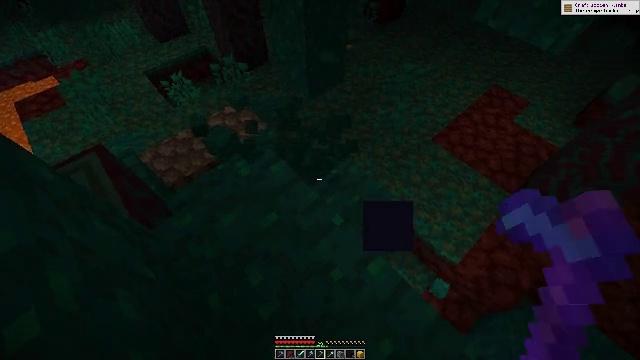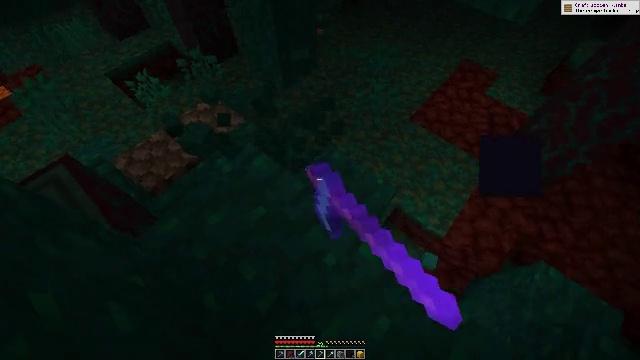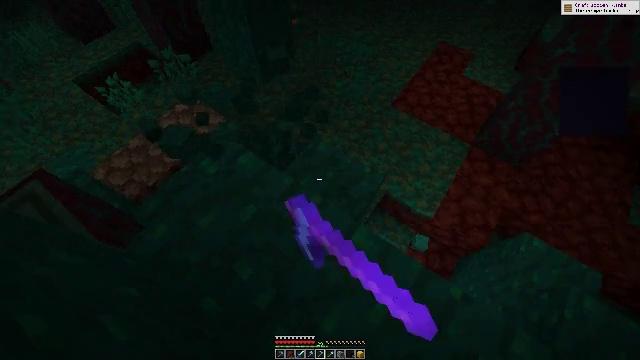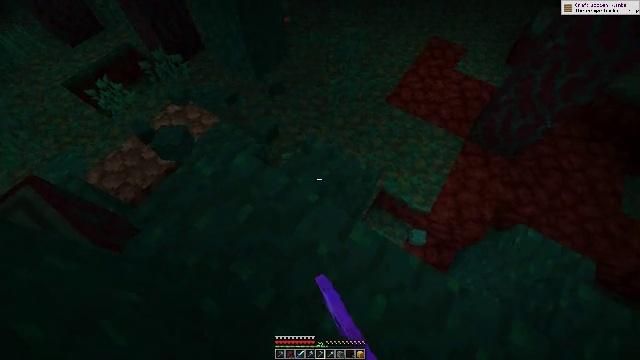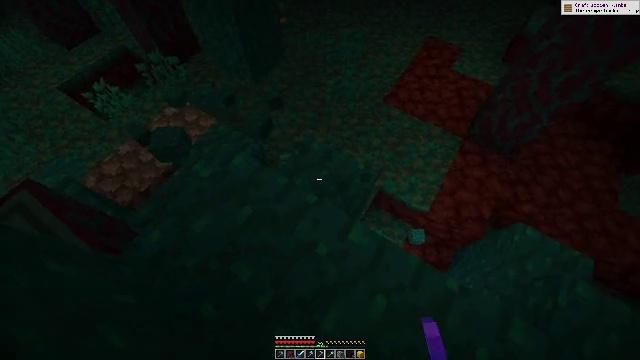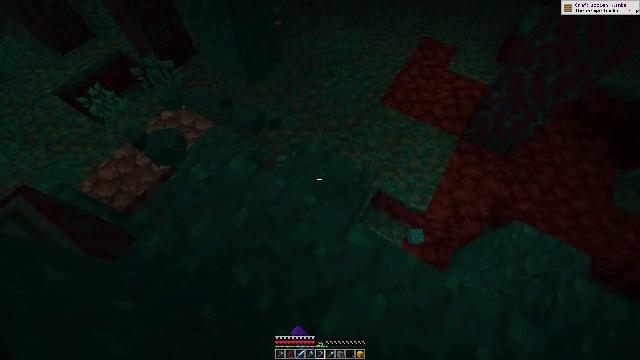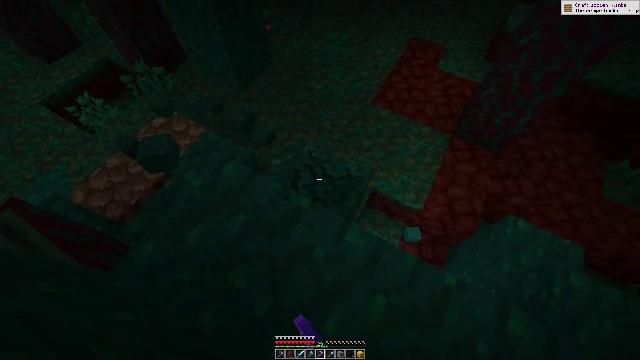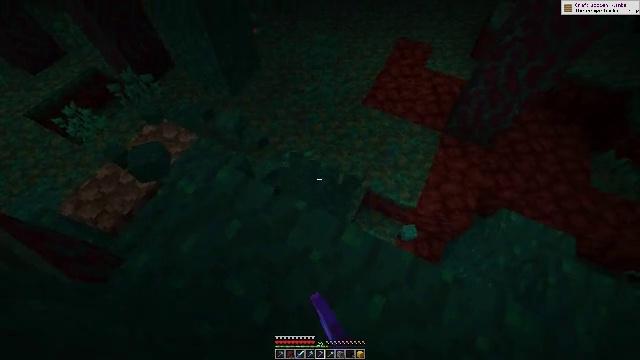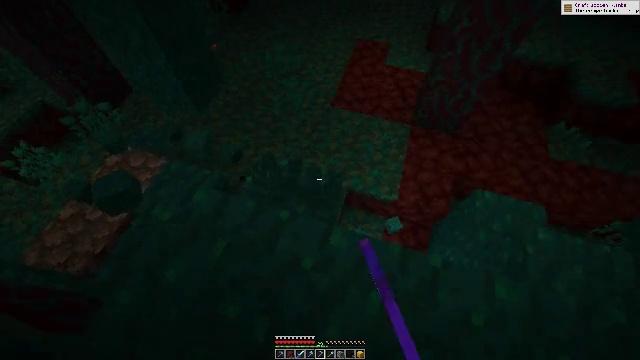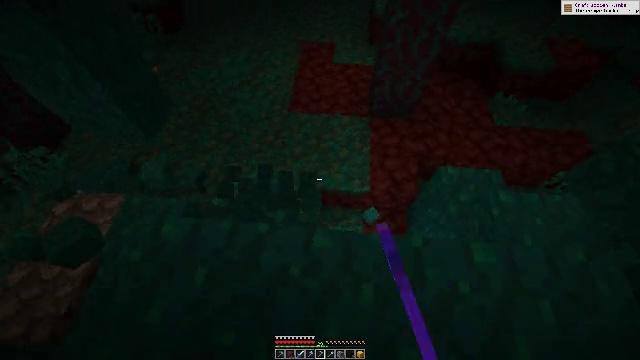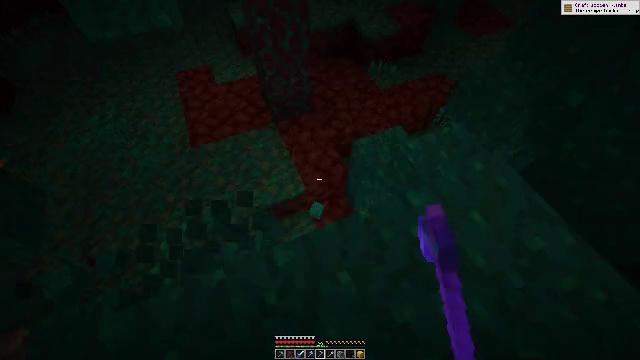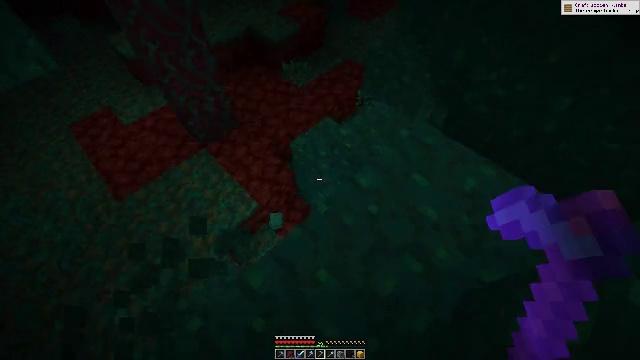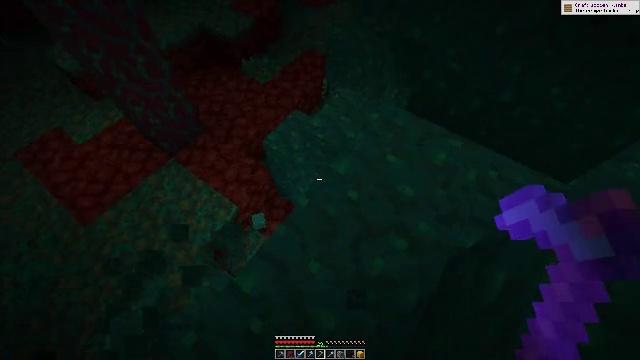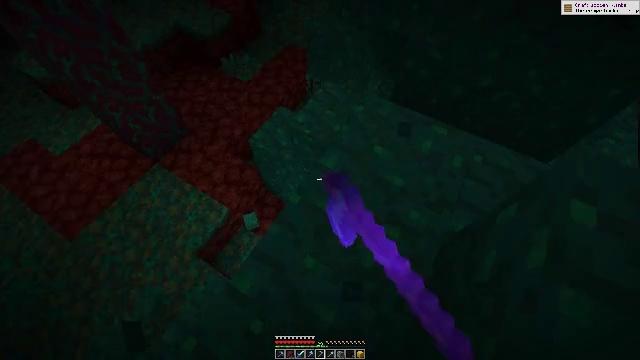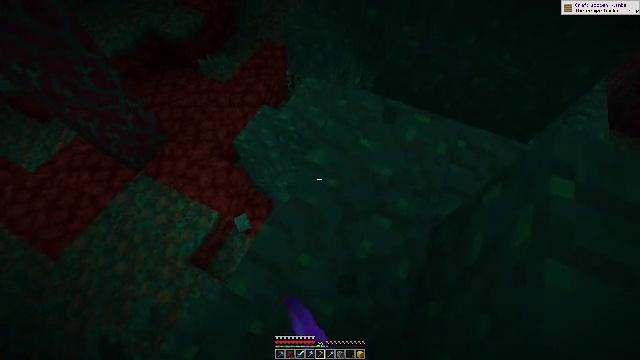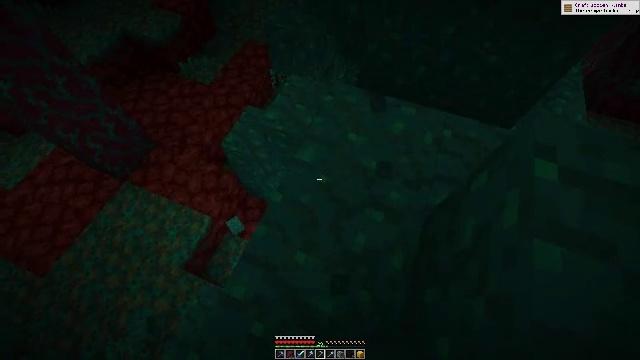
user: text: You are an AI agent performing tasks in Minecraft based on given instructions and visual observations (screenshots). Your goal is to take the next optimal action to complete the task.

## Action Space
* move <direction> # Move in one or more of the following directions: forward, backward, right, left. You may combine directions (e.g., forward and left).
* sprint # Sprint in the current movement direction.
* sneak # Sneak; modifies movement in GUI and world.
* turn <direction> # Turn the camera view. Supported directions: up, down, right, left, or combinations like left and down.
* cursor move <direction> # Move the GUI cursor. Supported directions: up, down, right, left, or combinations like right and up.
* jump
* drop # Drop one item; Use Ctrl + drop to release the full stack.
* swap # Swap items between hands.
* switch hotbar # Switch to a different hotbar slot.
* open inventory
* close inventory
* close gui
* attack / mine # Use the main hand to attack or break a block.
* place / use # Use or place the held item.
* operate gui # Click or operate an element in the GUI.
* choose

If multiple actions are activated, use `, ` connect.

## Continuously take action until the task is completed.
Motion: motion action
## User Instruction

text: Break the warped wart block.
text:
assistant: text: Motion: turn right and down, attack / mine
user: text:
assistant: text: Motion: turn right and down, attack / mine
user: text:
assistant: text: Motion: turn right, attack / mine
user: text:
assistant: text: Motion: attack / mine
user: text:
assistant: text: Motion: turn right, attack / mine
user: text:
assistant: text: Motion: turn right, attack / mine
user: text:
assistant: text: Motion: turn right, attack / mine
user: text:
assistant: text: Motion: turn right and up, attack / mine
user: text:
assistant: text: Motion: turn right, attack / mine
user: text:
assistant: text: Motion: turn right and up, attack / mine
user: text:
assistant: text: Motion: turn right, attack / mine
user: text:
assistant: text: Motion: turn right and down, attack / mine
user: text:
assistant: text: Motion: turn right and down, attack / mine
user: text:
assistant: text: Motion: turn right, attack / mine
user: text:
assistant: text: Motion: turn right, attack / mine
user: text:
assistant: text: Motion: attack / mine
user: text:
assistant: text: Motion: attack / mine
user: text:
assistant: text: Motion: attack / mine
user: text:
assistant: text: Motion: attack / mine
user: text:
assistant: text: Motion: attack / mine
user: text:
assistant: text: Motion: attack / mine
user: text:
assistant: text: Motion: attack / mine
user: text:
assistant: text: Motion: attack / mine
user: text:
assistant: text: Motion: attack / mine
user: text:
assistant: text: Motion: attack / mine
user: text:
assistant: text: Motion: attack / mine
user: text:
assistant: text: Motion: turn right and up, attack / mine
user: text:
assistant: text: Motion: turn right and up, attack / mine
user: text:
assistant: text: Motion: turn right and up, attack / mine
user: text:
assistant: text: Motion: turn right and up, attack / mine